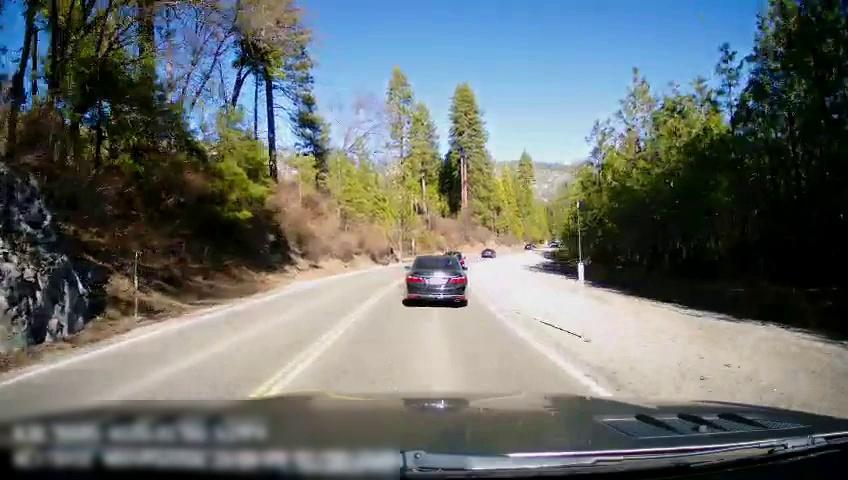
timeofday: Day
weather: Sunny
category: Drivable Space
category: Vehicles | Car
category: Vehicles | Car
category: Vehicles | Car
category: Lanes | Opposite Lane
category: Lanes | Opposite Lane
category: Lanes | Current Lane
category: Lanes | Current Lane